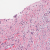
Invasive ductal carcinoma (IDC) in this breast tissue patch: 0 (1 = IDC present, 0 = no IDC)